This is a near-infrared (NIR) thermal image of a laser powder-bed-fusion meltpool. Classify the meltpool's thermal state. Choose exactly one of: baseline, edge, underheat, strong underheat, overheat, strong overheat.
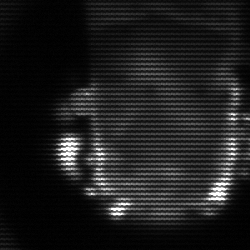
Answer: baseline